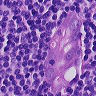
Metastatic tissue present: yes